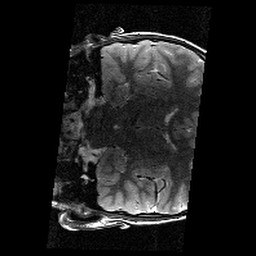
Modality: T2w
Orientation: coronal
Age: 11
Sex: male
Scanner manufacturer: siemens
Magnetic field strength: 3 T
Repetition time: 9.23 s
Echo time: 0.067 s